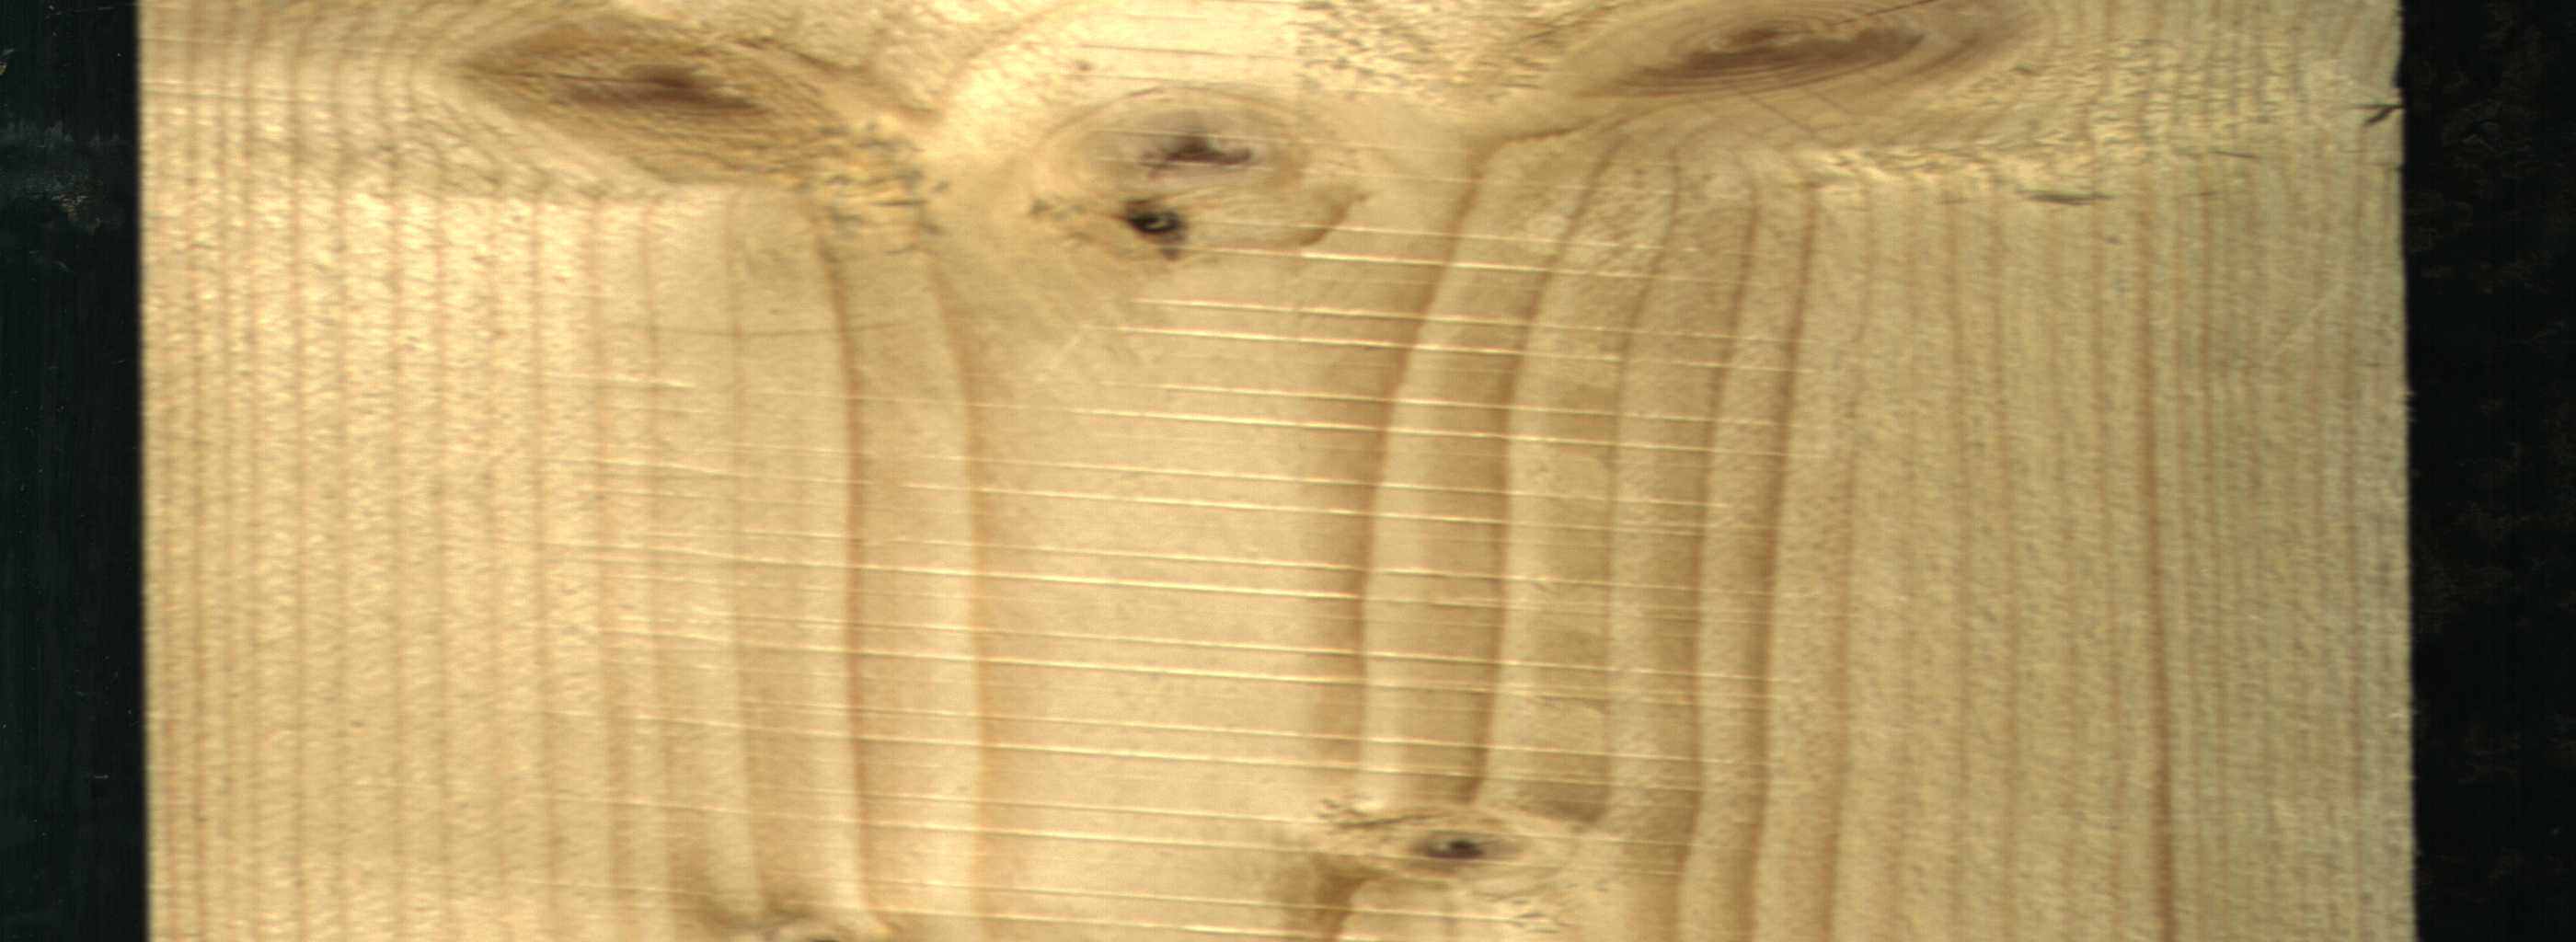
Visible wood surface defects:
Dead_Knot
Live_Knot
Live_Knot
Live_Knot
Live_Knot
Live_Knot